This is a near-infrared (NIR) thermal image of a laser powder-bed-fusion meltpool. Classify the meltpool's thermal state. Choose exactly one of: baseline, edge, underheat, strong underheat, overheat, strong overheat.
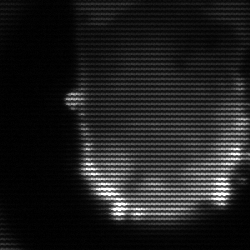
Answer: baseline